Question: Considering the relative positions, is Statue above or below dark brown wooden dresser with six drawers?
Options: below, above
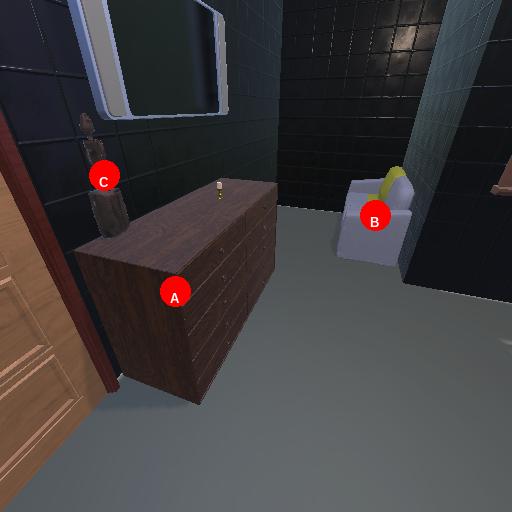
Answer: below